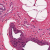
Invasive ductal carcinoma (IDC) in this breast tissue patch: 0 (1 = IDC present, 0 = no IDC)